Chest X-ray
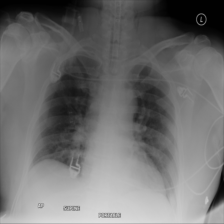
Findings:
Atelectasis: negative
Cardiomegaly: negative
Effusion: negative
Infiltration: positive
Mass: negative
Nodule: negative
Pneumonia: negative
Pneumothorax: negative
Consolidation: negative
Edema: negative
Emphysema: positive
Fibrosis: negative
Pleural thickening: negative
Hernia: negative